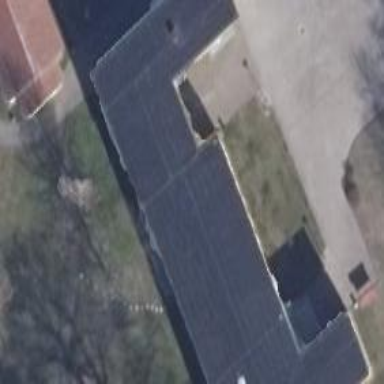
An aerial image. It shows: School building.